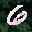
Label: 6